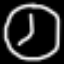
Label: clock